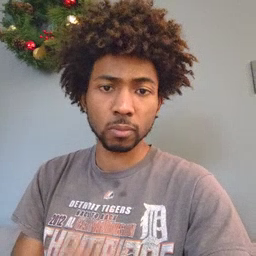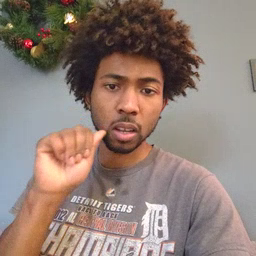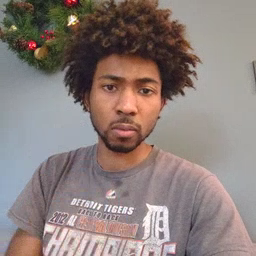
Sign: aunt